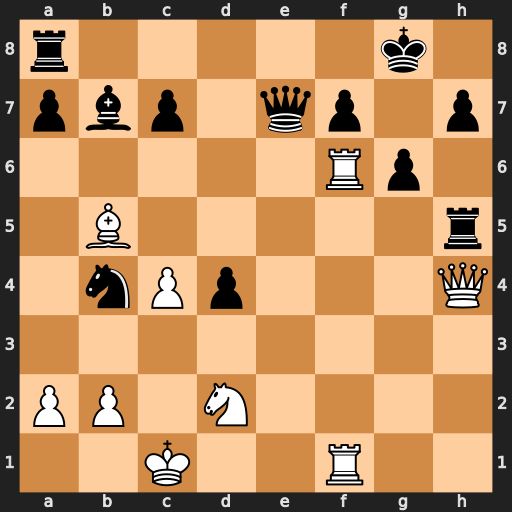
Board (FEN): r5k1/pbp1qp1p/5Rp1/1B5r/1nPp3Q/8/PP1N4/2K2R2
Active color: w
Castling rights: -
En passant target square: -
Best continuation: Rxg6+ hxg6 Qxe7